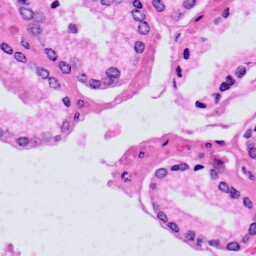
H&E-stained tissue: Prostate